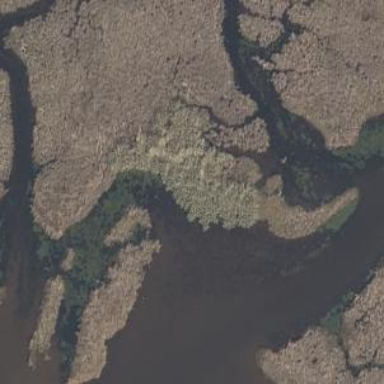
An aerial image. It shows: Saltmarsh wetland meeting the coastline.